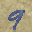
Label: 9